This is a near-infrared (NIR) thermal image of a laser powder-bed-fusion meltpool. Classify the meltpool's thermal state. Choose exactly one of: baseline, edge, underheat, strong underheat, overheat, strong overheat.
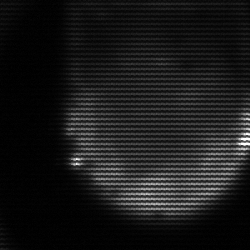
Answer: edge